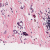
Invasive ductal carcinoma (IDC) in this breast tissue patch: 0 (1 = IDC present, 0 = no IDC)